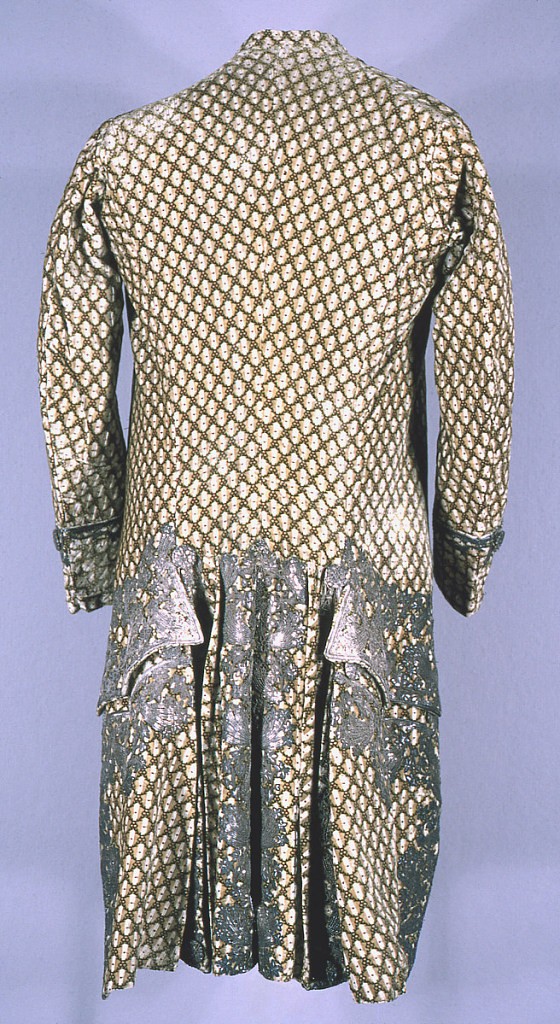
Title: Man's coat
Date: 1750–1800
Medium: silk velvet, metal thread Technique: embroidered
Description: Man's coat of light brown and white vertically striped velvet with small lattice design in green and pink; embroidered with silver, sequins and foil strips. Flowering vines and curving sprays with stars decorate the center front, pockets and pleats in the back.